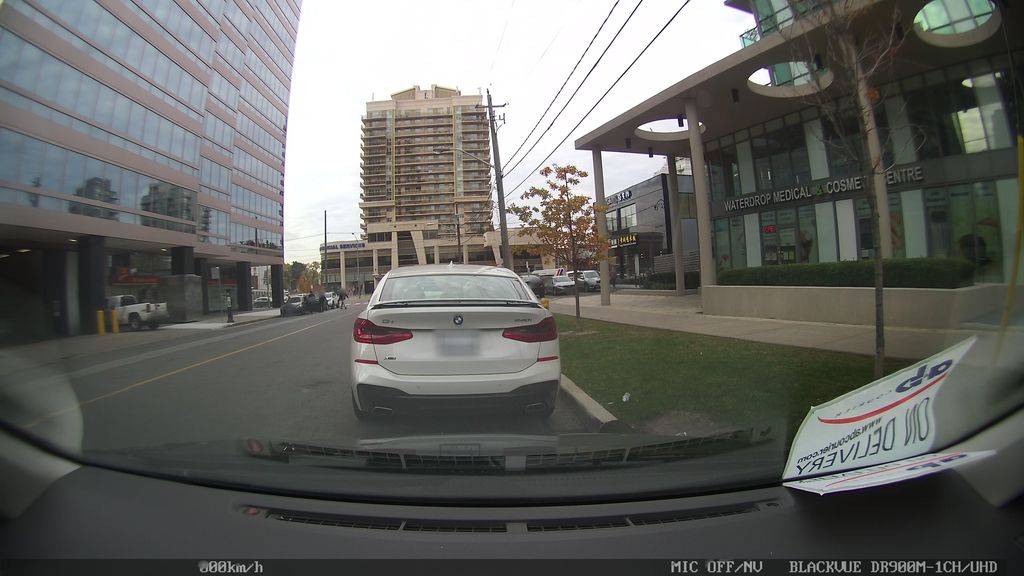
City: toronto